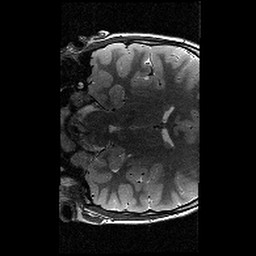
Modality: T2w
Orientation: coronal
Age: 11
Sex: male
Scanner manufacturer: siemens
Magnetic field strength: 3 T
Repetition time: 9.23 s
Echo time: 0.067 s